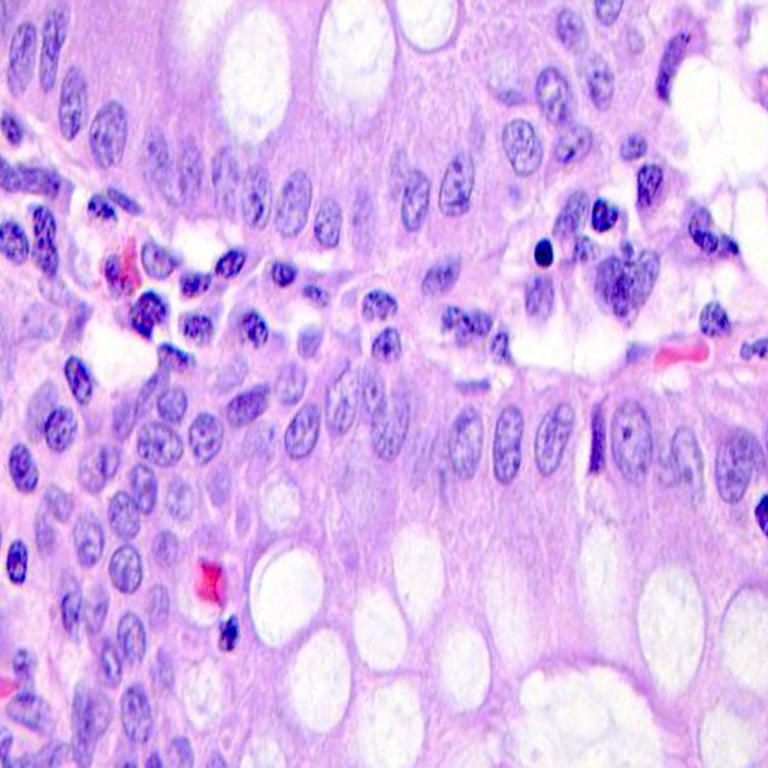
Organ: colon
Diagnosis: benign